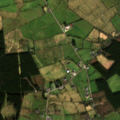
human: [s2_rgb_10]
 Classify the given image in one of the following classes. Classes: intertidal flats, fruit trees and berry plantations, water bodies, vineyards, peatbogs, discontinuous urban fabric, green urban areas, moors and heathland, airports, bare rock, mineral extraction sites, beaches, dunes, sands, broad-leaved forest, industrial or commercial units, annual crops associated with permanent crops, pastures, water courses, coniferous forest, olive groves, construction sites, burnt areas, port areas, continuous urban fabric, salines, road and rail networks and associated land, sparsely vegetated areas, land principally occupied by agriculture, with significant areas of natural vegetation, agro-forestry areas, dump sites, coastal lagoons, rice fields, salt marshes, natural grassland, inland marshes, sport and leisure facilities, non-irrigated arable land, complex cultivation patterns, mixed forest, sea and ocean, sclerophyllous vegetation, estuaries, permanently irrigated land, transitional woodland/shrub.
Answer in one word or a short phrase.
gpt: pastures, land principally occupied by agriculture, with significant areas of natural vegetation, coniferous forest, transitional woodland/shrub